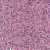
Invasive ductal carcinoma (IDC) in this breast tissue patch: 0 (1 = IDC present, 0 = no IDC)